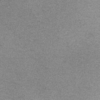
Label: dusty